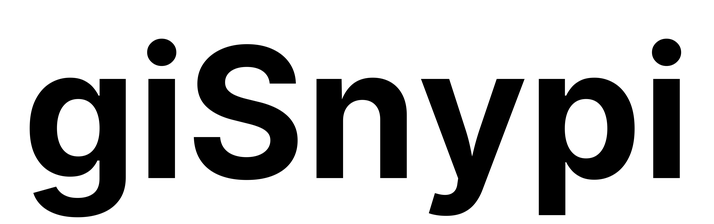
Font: Inter_Bold